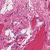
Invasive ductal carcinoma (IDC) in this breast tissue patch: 0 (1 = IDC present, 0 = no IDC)